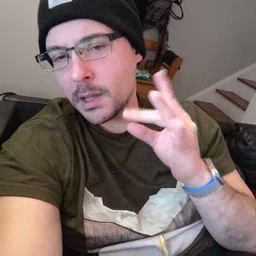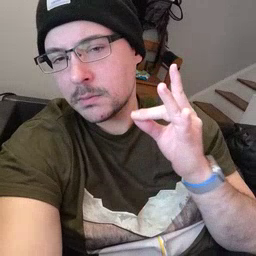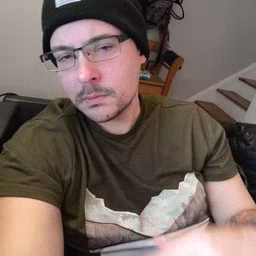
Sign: cat